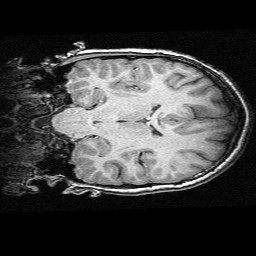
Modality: T1w
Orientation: coronal
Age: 11
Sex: male
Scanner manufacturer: siemens
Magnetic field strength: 3 T
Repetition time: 2.3 s
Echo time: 0.00336 s